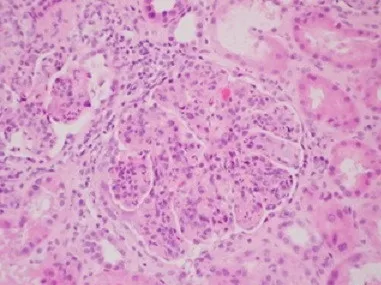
Lobular pattern of the glomeruli (HEx200).
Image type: pathology (h&e)